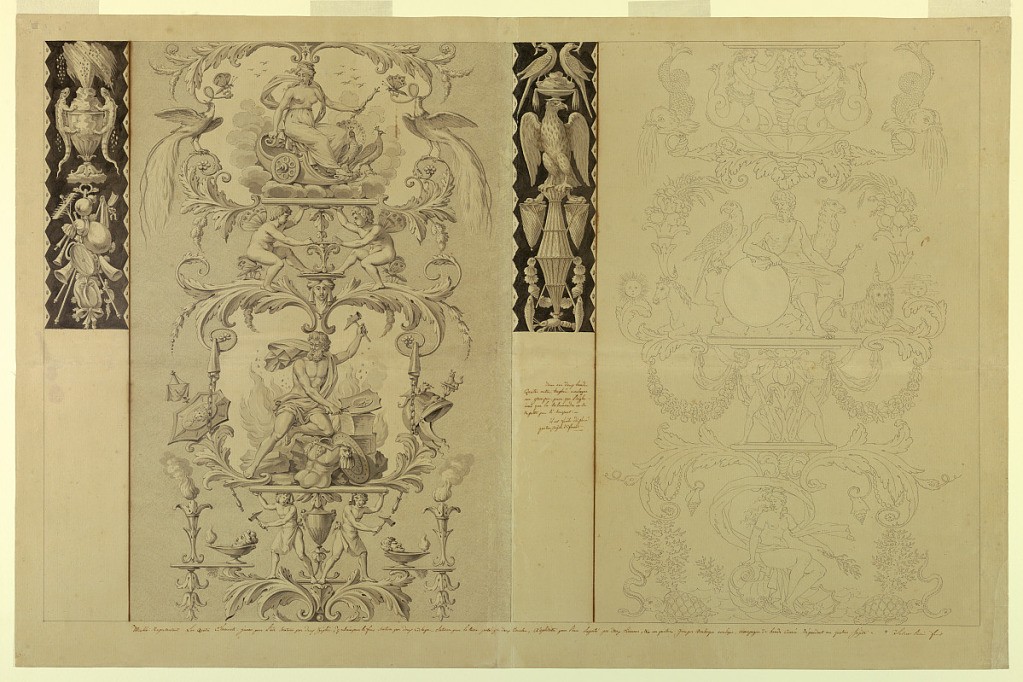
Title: Cartoon for Printed Cotton: Les Quatre Elements
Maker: Hartmann et Fils, Munster, France
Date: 1810–20
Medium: Pen and black ink, brush and grey wash on cream laid paper, mounted
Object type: Drawing
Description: An unfinished cartoon for cotton printing. Within vertically-disposed ornamental arabesques are: upper left, Juno seated in a chariot drawn ove the clouds by peacocks, and supporting the vignette are kneeling zephyrs facing each other (personifying Air); lower left, Vulcan forging armor, and supporting the vignette are two cyclopes (personifying Fire); upper right, sirens supporting the vignette showing Venus (shown below), center right, Saturn seated in a landscape, his right arm resting on a globe and attended by animals, and supporting the vignette are two standing Herculeses (personifying Earth); lower right, Venus borne over the water on a shell and accompanied by two tortoises (personifying Water). In the center of the composition and along the left edge are vertical strips composed of tophies symolizing the elements (uncompleted).